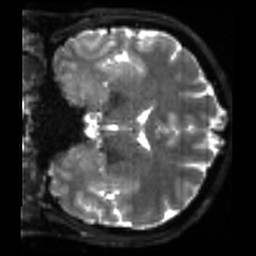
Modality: sbref
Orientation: coronal
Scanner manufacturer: siemens
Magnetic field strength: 3 T
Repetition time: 4 s
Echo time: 0.0594 s